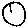
Label: circle